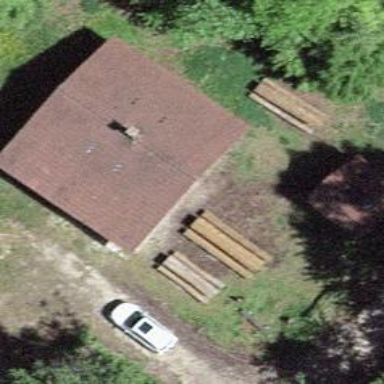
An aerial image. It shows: Picnic table located in leisure land area.